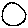
Label: circle